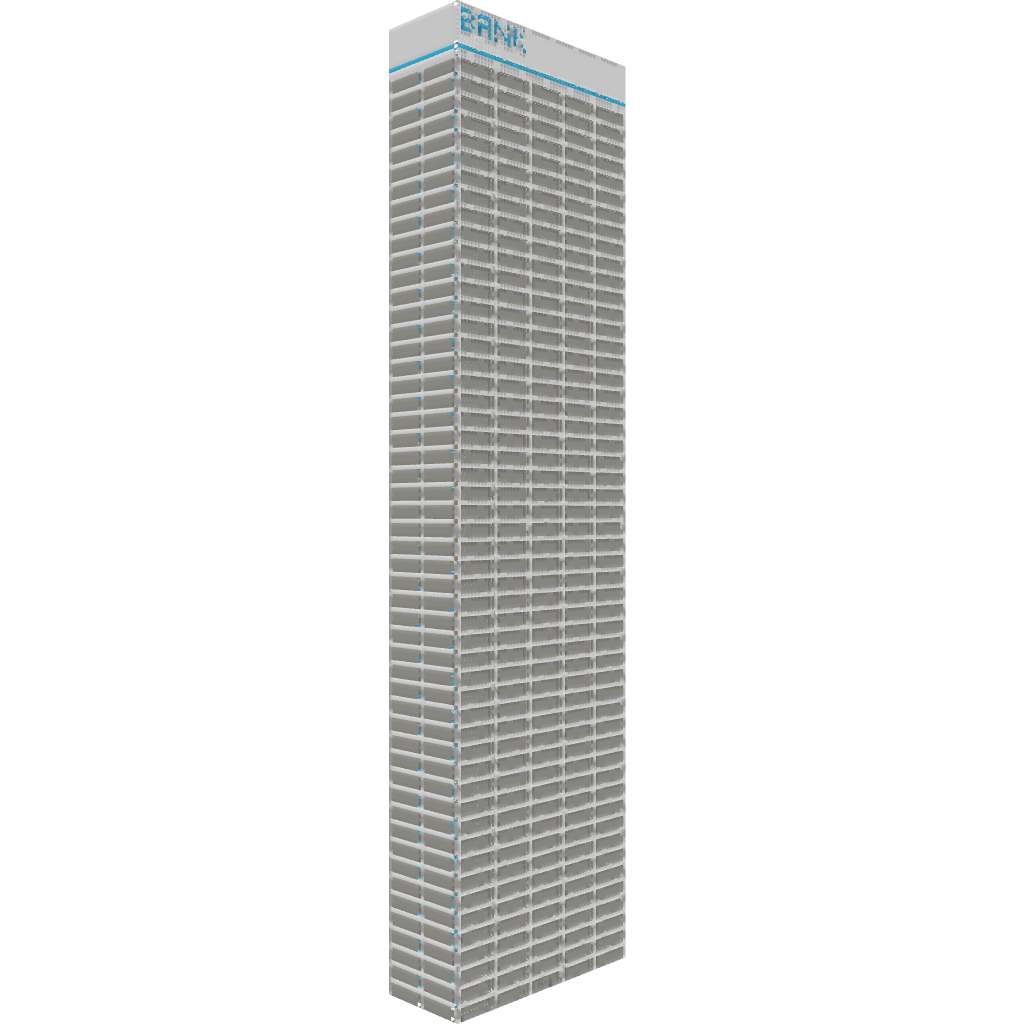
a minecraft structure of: Bank office